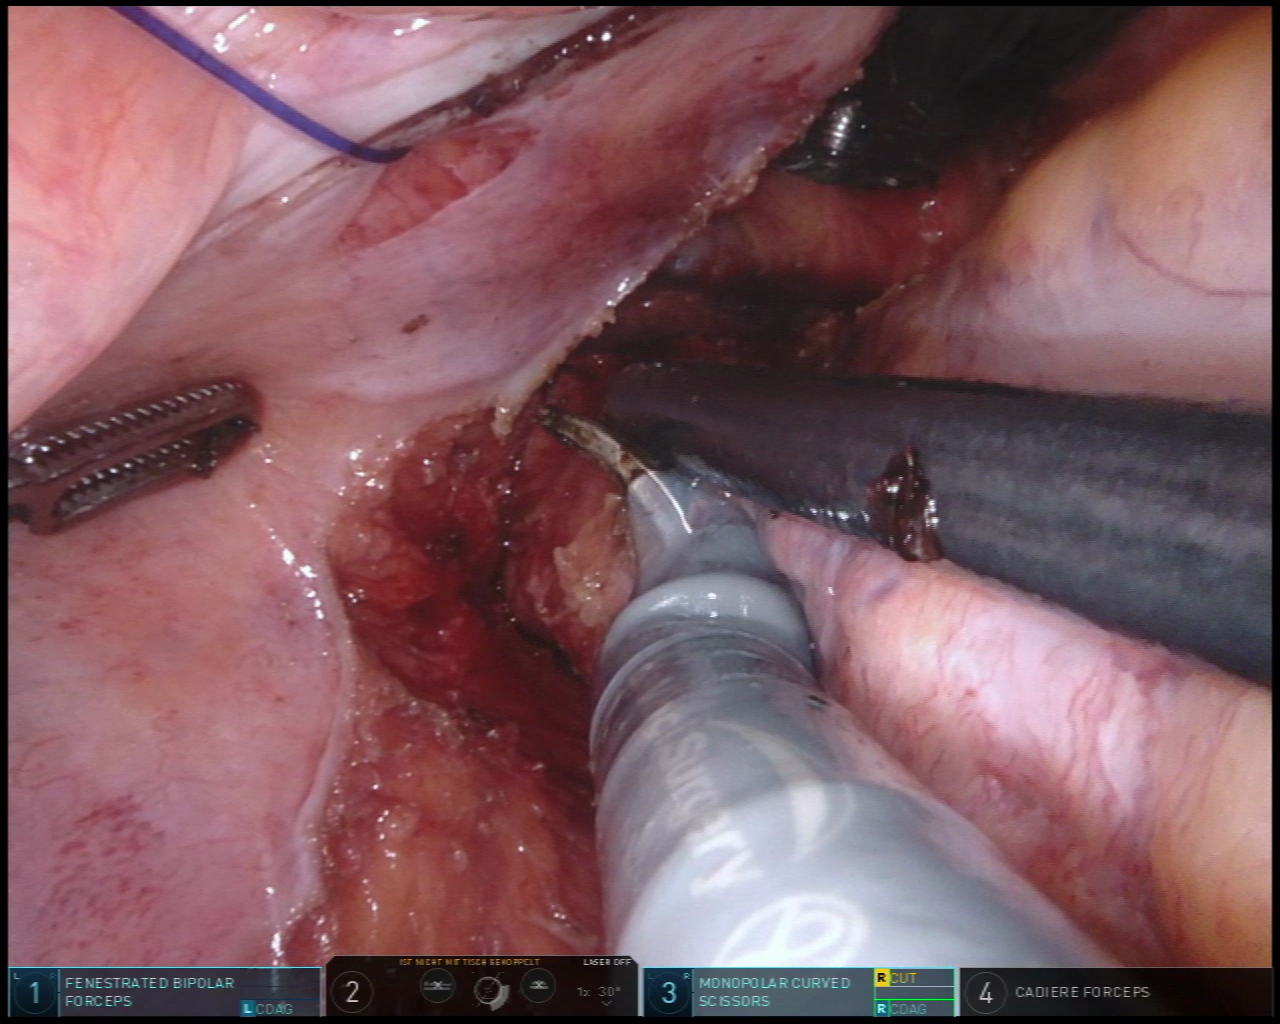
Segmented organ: vesicular_glands
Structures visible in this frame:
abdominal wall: no
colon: no
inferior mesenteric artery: no
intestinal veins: no
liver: no
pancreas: no
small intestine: no
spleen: no
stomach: no
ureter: no
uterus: no
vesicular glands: yes